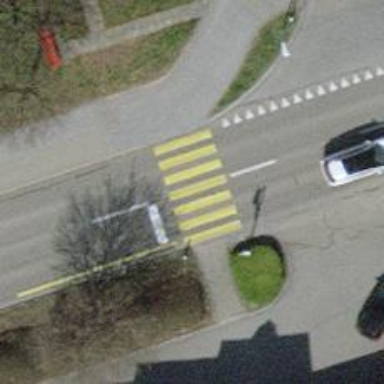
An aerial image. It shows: Uncontrolled zebra crossing on the road.